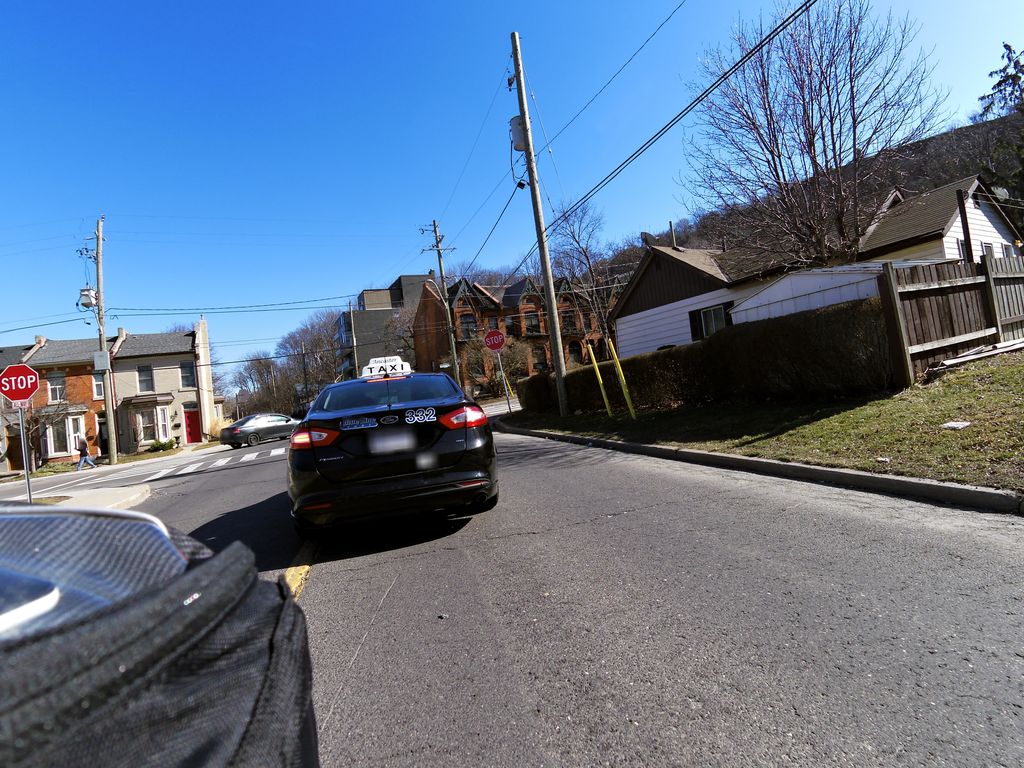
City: hamilton